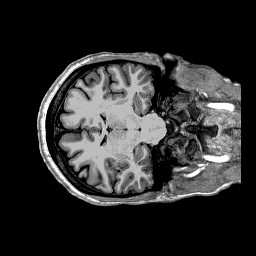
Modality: T1w
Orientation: axial